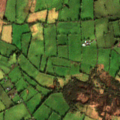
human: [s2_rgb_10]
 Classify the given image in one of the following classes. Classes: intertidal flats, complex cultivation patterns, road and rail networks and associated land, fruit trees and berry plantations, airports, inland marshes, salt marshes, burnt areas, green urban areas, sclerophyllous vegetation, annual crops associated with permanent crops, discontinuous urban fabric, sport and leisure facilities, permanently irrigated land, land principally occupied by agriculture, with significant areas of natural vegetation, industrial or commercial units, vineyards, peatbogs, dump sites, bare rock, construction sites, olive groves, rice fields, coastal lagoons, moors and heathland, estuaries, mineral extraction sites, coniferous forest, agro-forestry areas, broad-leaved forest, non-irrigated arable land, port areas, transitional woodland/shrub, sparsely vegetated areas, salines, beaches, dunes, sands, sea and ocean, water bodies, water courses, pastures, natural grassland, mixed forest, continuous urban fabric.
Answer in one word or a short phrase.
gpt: non-irrigated arable land, pastures